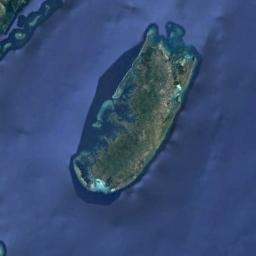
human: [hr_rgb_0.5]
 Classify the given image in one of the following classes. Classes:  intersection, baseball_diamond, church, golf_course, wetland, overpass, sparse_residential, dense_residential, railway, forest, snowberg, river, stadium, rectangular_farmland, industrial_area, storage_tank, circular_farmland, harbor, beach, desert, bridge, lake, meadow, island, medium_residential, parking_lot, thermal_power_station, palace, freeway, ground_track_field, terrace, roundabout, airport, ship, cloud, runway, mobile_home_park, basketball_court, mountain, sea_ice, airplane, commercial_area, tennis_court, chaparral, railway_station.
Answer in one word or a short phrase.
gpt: island